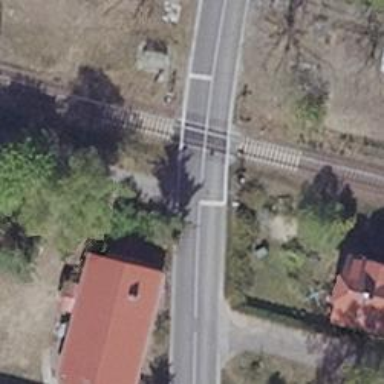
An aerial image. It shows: Railway level crossing.